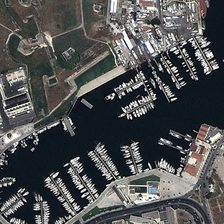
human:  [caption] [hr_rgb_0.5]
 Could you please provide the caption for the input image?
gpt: many boats are in a port near some buildings and green meadows .

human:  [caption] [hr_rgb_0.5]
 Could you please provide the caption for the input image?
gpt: many boats are in a port near some buildings and green meadows .

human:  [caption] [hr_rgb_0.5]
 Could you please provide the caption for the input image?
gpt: many boats are in a port near some buildings and green meadows .

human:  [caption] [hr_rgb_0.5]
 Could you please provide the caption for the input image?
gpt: many boats are in a port near some buildings and green meadows .

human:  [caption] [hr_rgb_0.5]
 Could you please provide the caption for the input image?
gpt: many boats are in a port near some buildings and green meadows .